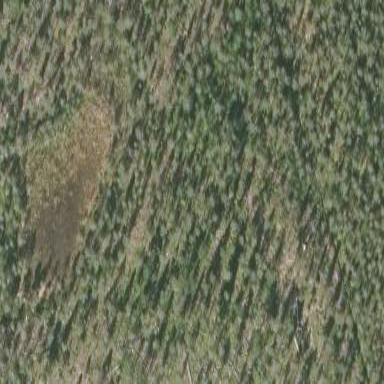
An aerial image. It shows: Needle-leaved woodland.